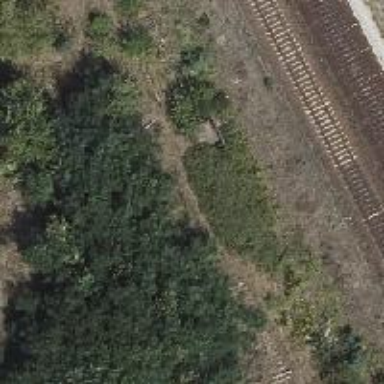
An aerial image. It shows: Abandoned railway with historical significance.